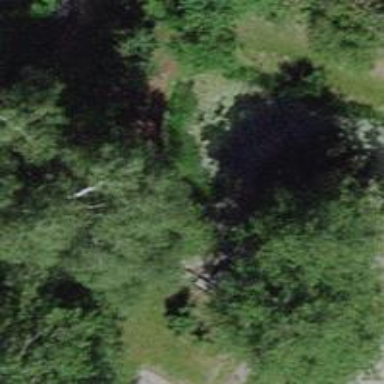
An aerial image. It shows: Pond surrounded by natural water.